Chest X-ray:
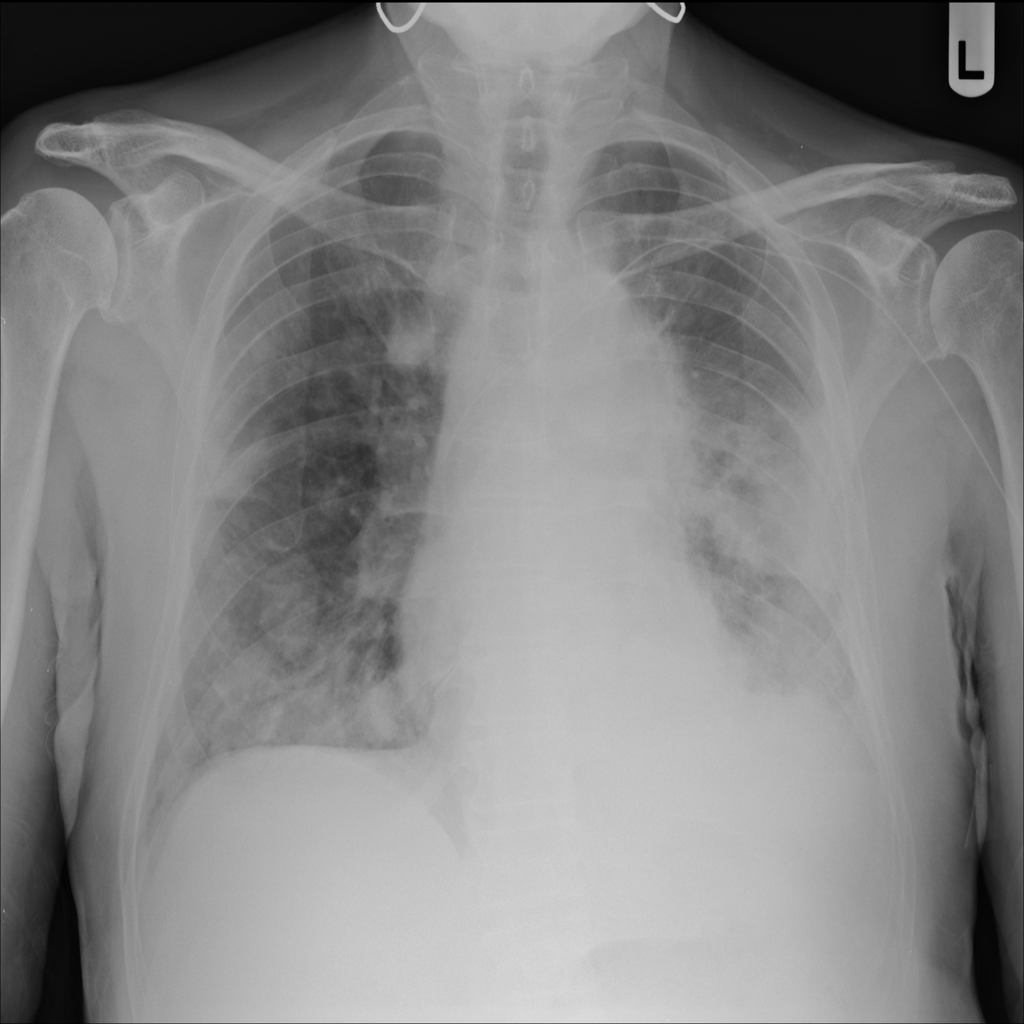
Findings: Consolidation, Effusion, Diffuse Nodule
No abnormal finding: no